Field crop: tomato
Growth stage: 1
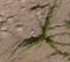
Species: cyperus